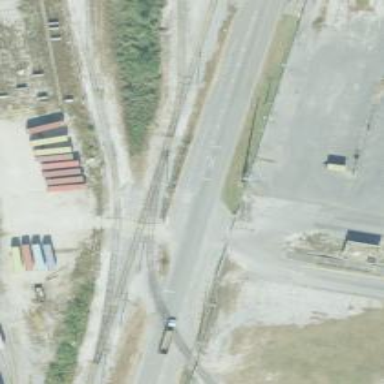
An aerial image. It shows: Railway level crossing.